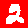
Digit: 2